Question: I am stuck at this. Can anyone gives me a pointer or URL to a help site on this?
Like there are now 2 bundle ID (one for app, one for the extension), which should I choose when I create an app entry in iTunes Connect? Should I create a special distribution provision profile for it?
The normal distribution profile will gives me error like these when I upload:

I have read through the App Distribution web site (<URL> and cannot figure out how to add the entitlements in distribution profile.
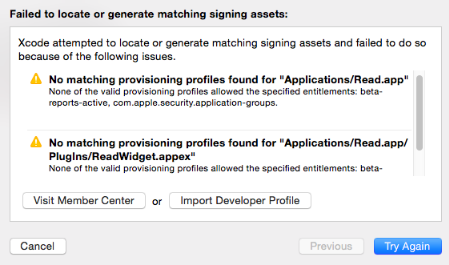
Answer: You need to create one provisioning profile for one target. The host app and its extensions are considered separate targets.
You can just tap on the target in Xcode.
You can't do entitlement to distribution profile. They are added to the app.